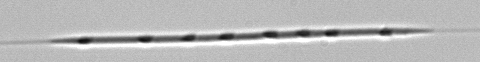
Label: Rhizosolenia